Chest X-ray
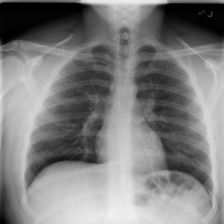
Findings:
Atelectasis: negative
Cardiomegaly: negative
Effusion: negative
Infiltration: positive
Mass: negative
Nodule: negative
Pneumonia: negative
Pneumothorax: negative
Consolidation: negative
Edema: negative
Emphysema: negative
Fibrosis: negative
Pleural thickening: negative
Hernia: negative